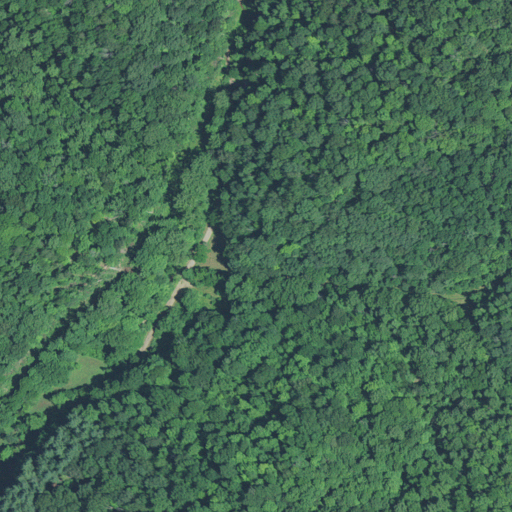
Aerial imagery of valley in West Virginia named Kiser Hollow containing deciduous forest, open development, and mixed forest